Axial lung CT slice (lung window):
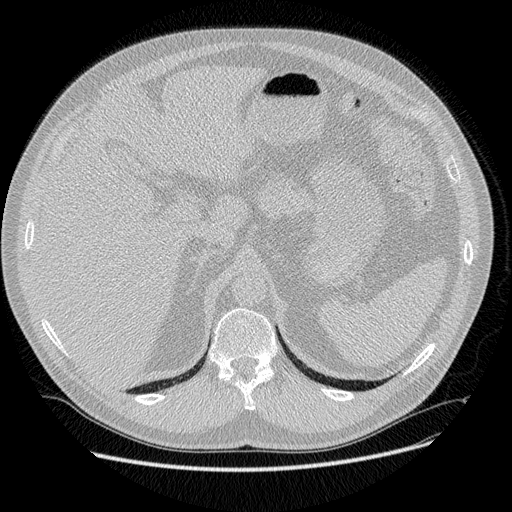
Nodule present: no